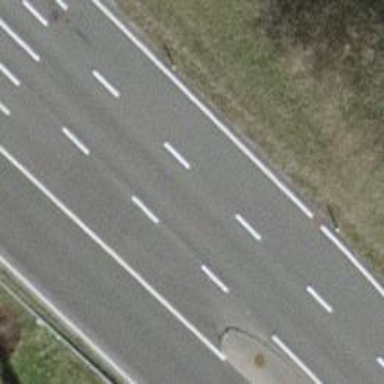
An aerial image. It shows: Secondary road with asphalt surface.